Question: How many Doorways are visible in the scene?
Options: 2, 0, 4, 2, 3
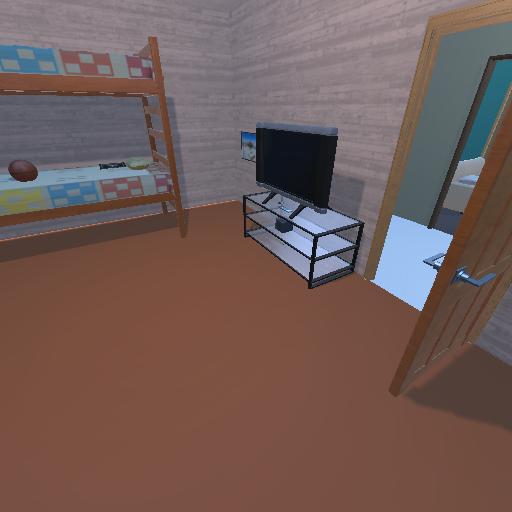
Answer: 2